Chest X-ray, PA view. Patient: 34 years old, sex M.
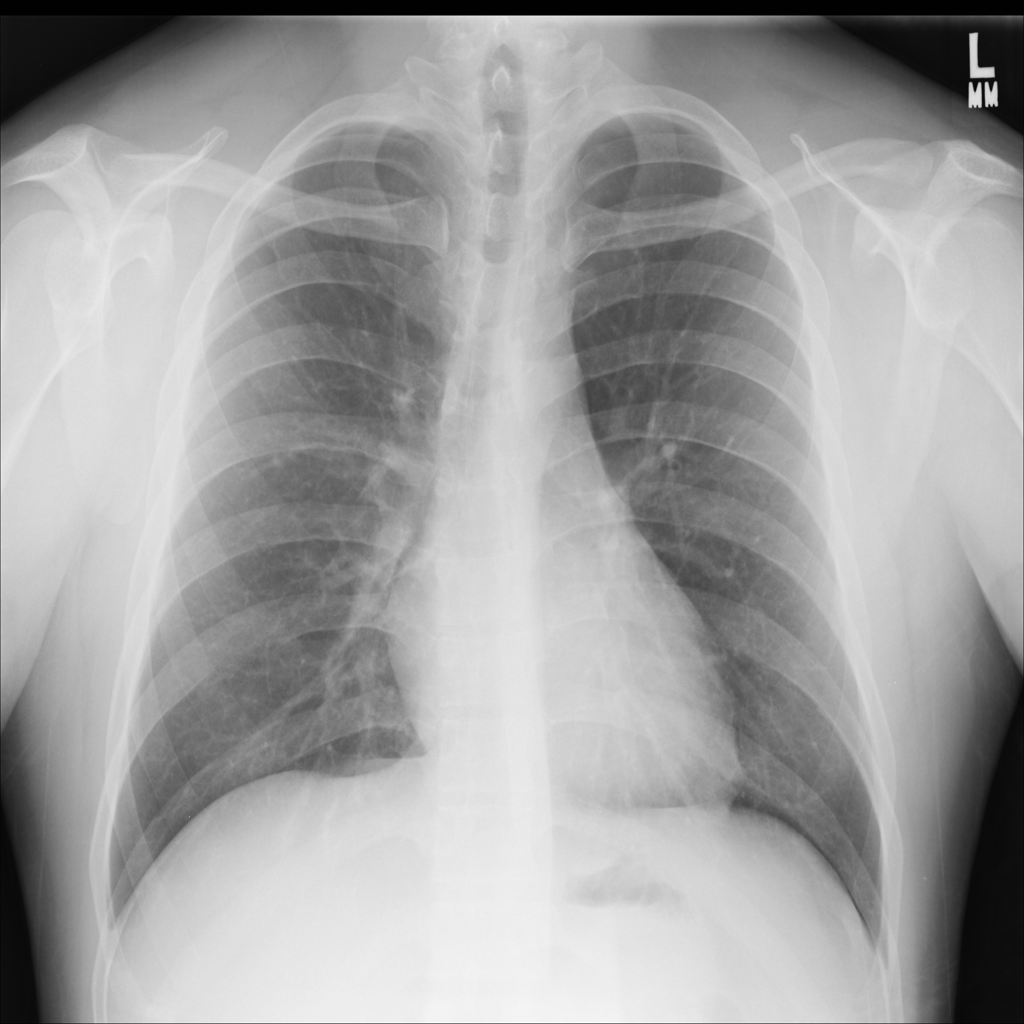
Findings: No Finding